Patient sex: M
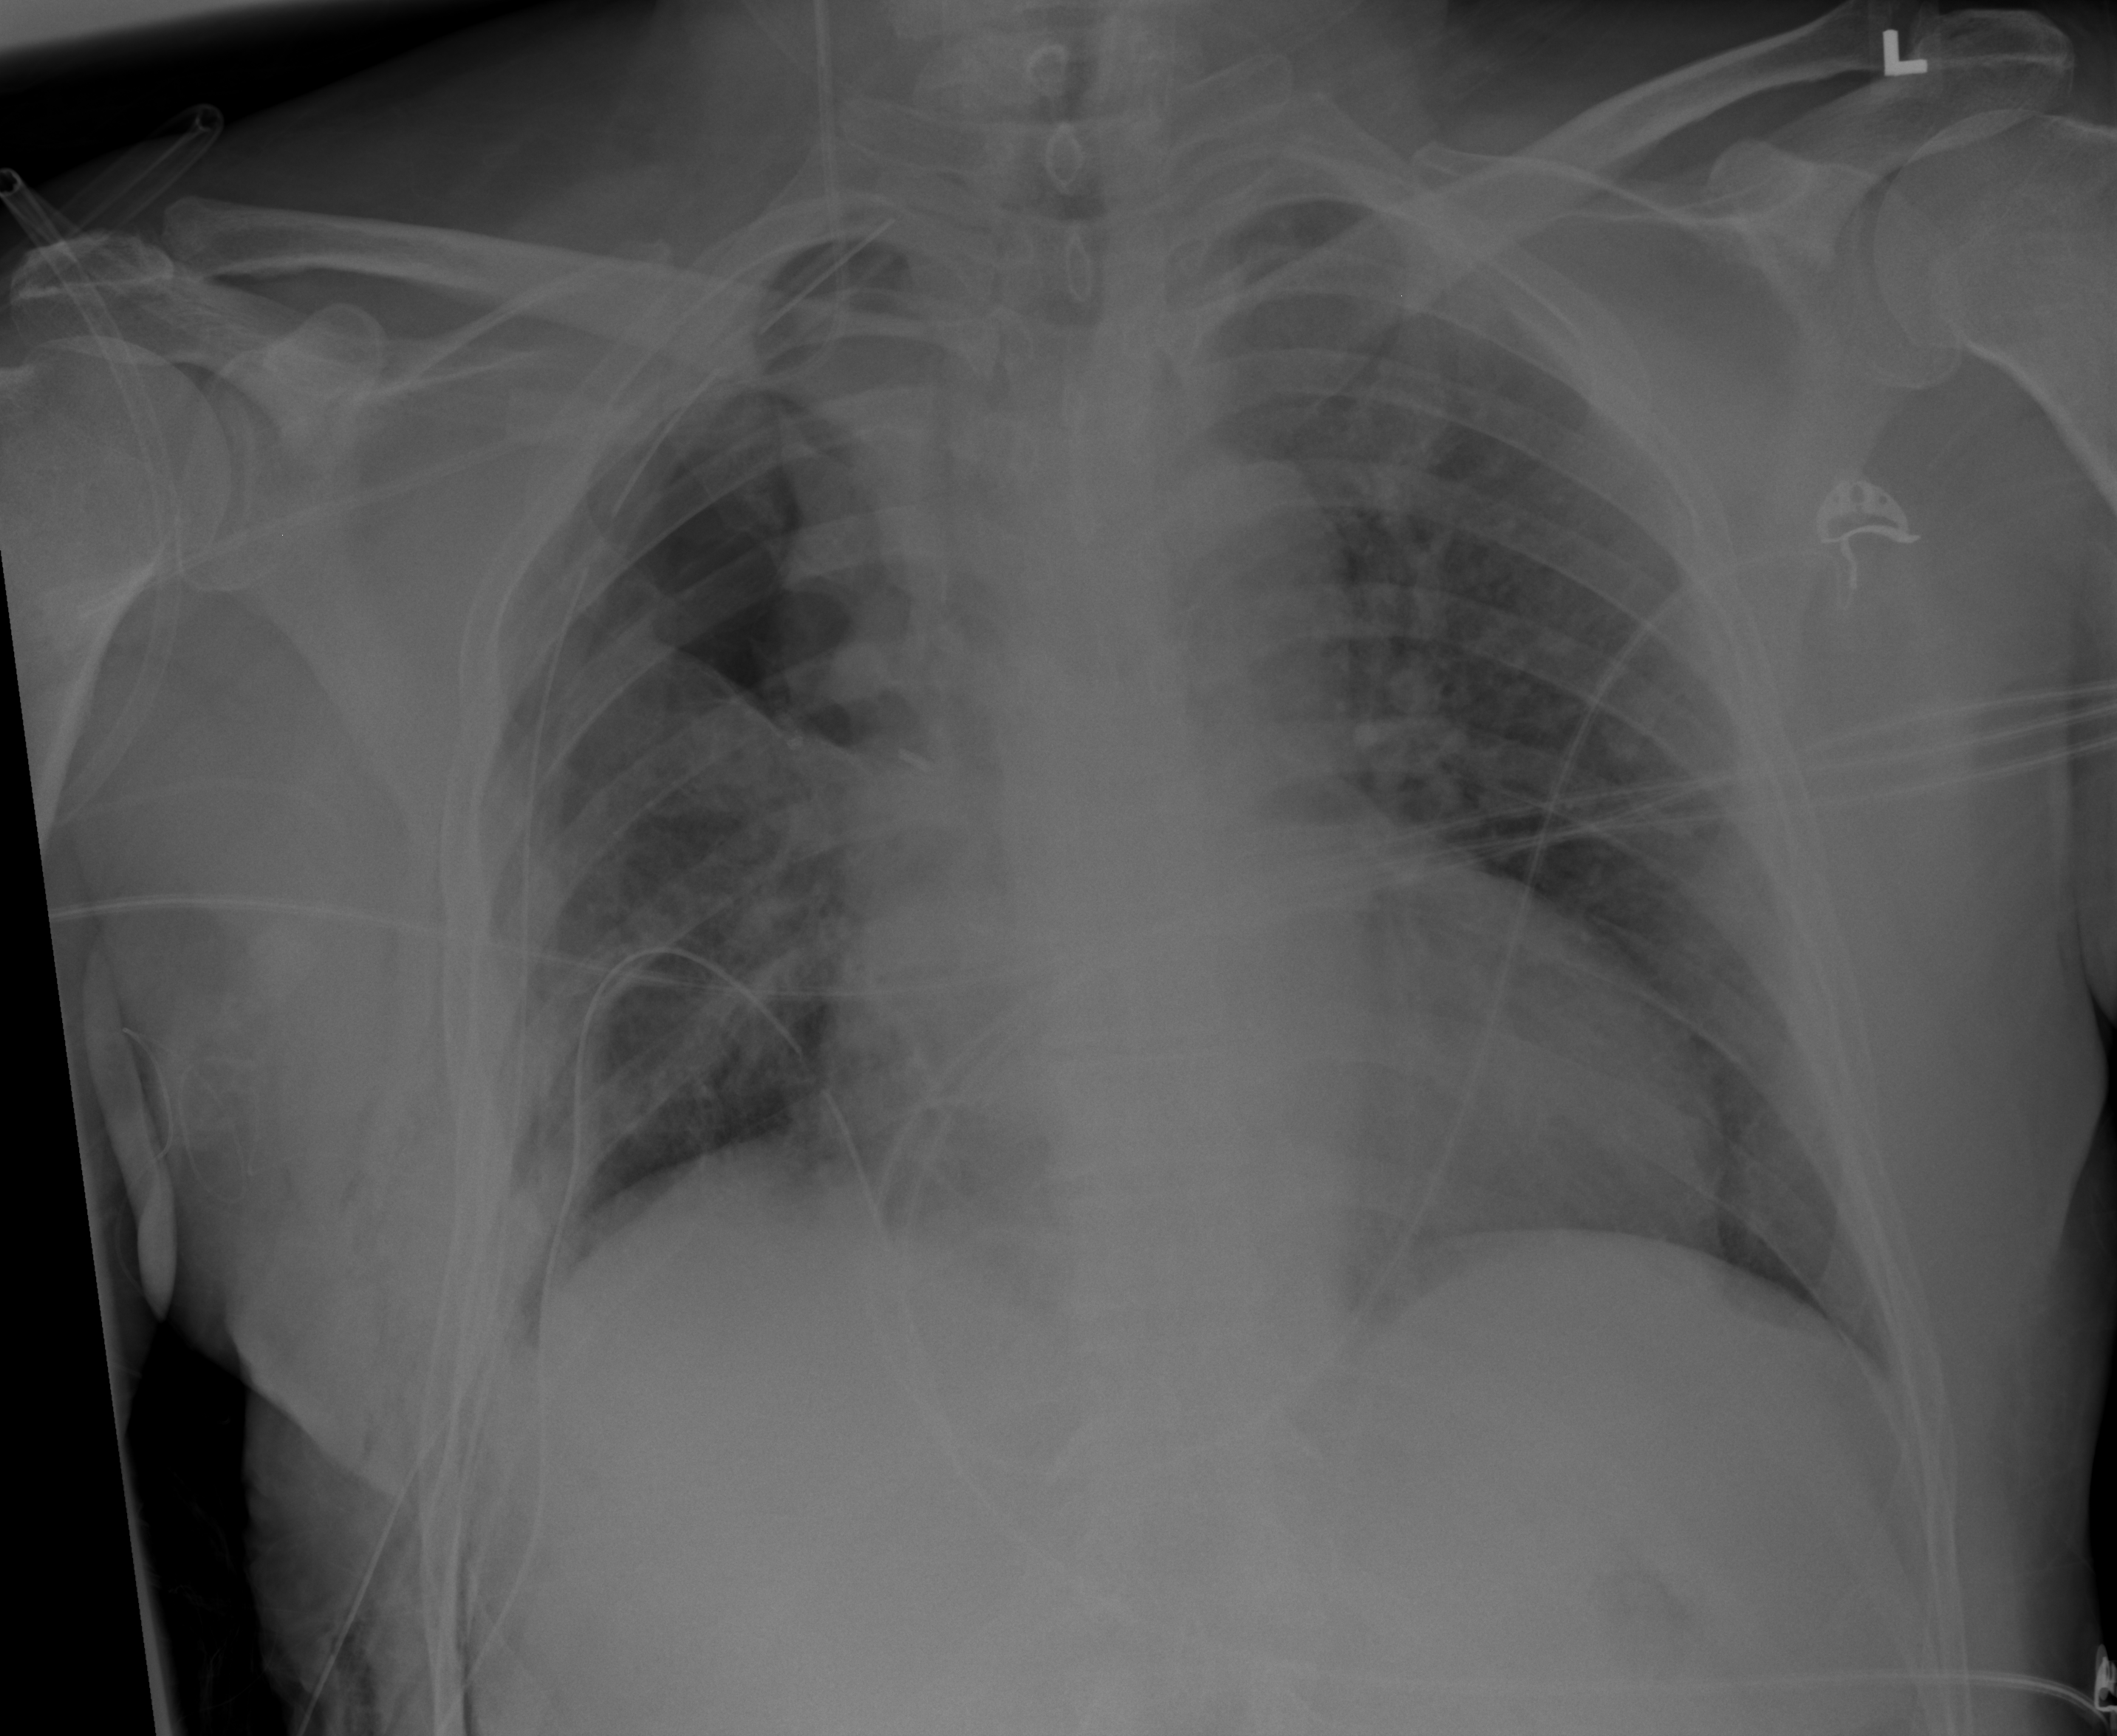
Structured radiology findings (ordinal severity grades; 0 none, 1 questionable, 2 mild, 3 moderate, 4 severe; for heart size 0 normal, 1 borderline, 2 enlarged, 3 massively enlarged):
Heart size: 1
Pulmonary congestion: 2
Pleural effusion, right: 2
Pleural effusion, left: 0
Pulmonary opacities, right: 2
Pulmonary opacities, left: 0
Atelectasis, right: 3
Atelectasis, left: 0